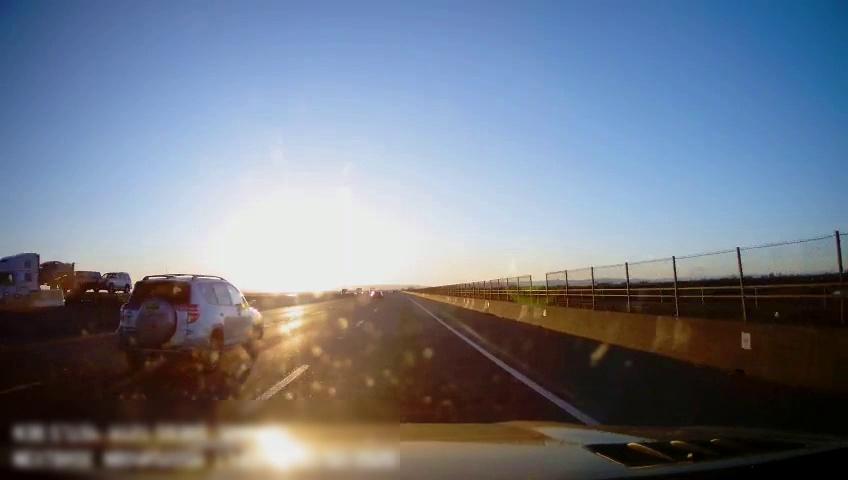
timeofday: Day
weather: Sunny
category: Drivable Space
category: Vehicles | Car
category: Vehicles | SUV
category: Vehicles | Truck
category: Vehicles | SUV
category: Lanes | Alternate Lane
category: Lanes | Current Lane
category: Lanes | Current Lane
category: Lanes | Alternate Lane